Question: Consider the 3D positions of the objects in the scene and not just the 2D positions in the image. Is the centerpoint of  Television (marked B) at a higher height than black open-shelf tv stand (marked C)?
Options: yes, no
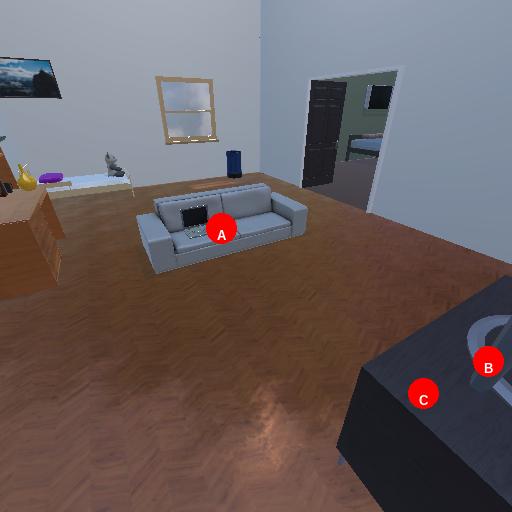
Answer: yes